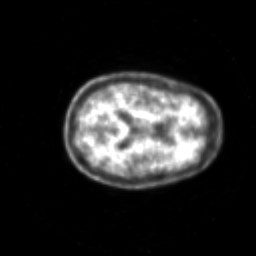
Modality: PET
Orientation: axial
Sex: male
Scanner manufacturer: siemens